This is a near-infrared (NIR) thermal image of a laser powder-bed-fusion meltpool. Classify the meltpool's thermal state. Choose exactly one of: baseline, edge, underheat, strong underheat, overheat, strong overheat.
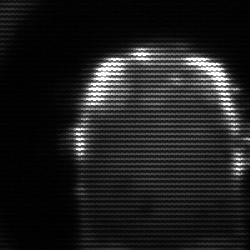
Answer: baseline